Question: I'm trying to add bump mapping functionality to my application but I'm getting very faceted models:

The reason it is happening is because I'm calculating tangent, binormal and normal on per face basis and completely ignoring the normals I'm getting from the model file.
The calculation currently uses two edges of the triangle and texture space vectors to get tangent and binormal, which are then used to calculate normal by cross product. It is all done on the CPU as soon as the model loads and the values are then stored as a part of model's geometry.
'''
vector1 = vertex2.coords - vertex1.coords;
vector2 = vertex3.coords - vertex1.coords;
tuVector = vertex2.texcoords - vertex1.texcoords;
tvVector = vertex3.texcoords - vertex1.texcoords;
float den = 1.0f / (tuVector.x * tvVector.y - tuVector.y * tvVector.x);
tangent.x = (tvVector.y * vector1.x - tvVector.x * vector2.x) * den;
tangent.y = (tvVector.y * vector1.y - tvVector.x * vector2.y) * den;
tangent.z = (tvVector.y * vector1.z - tvVector.x * vector2.z) * den;
binormal.x = (tuVector.x * vector2.x - tuVector.y * vector1.x) * den;
binormal.y = (tuVector.x * vector2.y - tuVector.y * vector1.y) * den;
binormal.z = (tuVector.x * vector2.z - tuVector.y * vector1.z) * den;
D3DXVec3Normalize(&tangent, &tangent);
D3DXVec3Normalize(&binormal, &binormal);
D3DXVec3Cross(&normal, &tangent, &binormal);
D3DXVec3Normalize(&normal, &normal);
'''
Is there a way to either calculate these values on per vertex basis, perhaps using the normal supplied with the model or to smooth them out somehow so the model doesn't appear faceted?
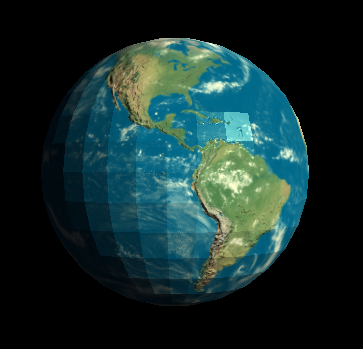
Answer: For smooth surfaces (no edges) I do it like this:
1. create space for per vertex double N[3]; //normal
int cnt;
2. per vertex init N={0.0,0.0,0.0}
cnt=0;
3. compute per face normal normal must be normalized length=1.0 !!! add this Normal to all vertexes used in face and increment cnt to all vertexes used in face
4. per vertex normalize N/=cnt; // N = average normal from all vertex - neighbour faces
be aware of cnt=0 for unused vertexes (division by zero)
5. per vertex N contains the Normal you want now compute T,B vectors for TBN matrix (per vertex) as you do now
6. output image is smooth My earth preview (with atmospheric scattering, bump mapping and more...) is here
hope it helps